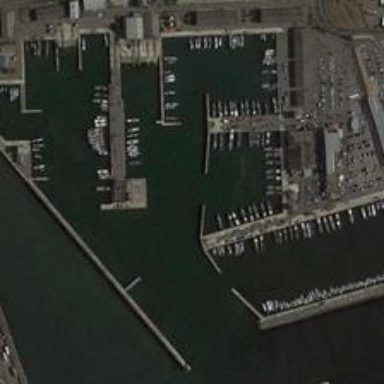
In the port with a seawall  there are boats moored along the wharf and automobiles parked on the shore .